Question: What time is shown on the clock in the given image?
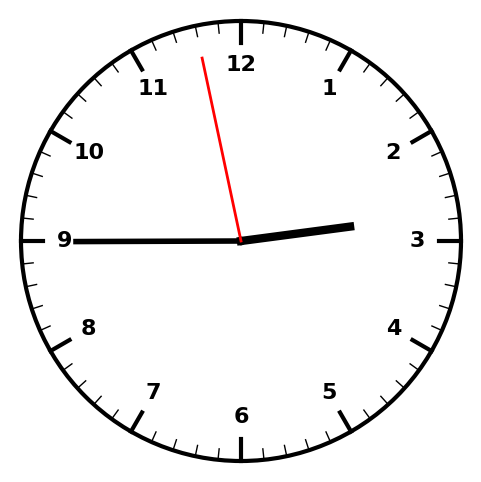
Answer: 02:44:58